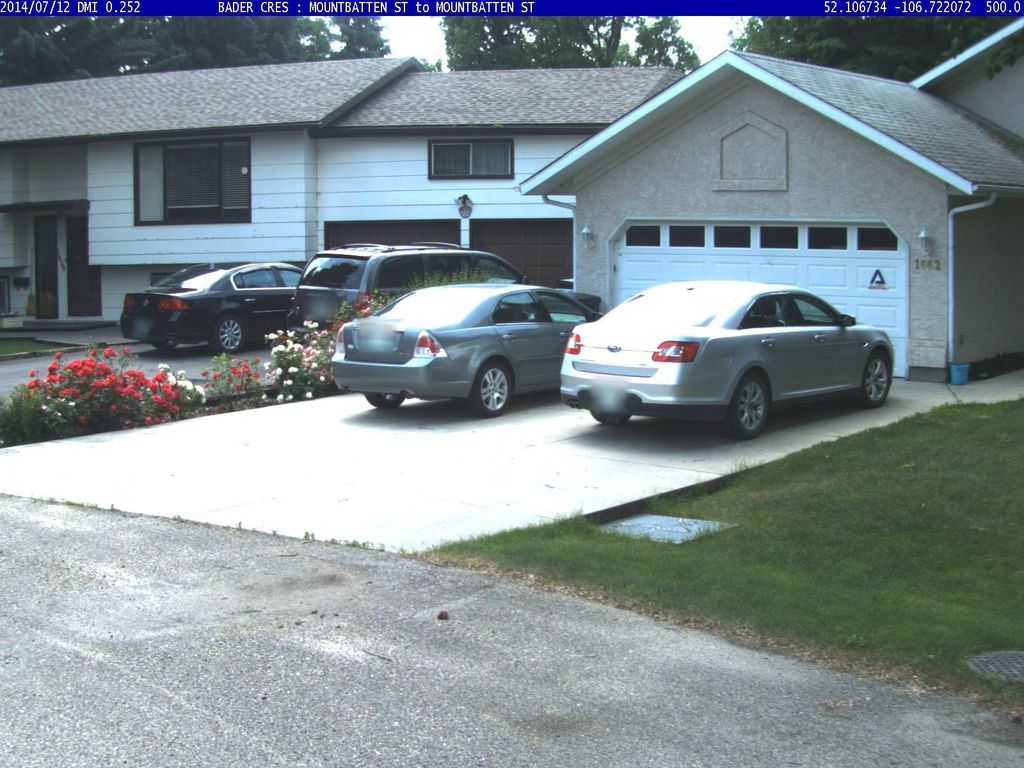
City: saskatoon